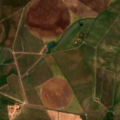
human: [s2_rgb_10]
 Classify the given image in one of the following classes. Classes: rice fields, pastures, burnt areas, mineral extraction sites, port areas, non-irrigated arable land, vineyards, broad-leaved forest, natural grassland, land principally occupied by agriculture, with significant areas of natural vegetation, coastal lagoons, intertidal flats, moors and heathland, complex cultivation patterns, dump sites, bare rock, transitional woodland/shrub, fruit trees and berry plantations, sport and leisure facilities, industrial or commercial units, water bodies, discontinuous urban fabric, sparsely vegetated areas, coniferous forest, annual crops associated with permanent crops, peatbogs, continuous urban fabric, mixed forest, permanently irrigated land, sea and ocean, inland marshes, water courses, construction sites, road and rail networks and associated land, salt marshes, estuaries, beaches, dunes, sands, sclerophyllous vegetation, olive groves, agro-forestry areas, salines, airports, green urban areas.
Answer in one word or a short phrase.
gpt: continuous urban fabric